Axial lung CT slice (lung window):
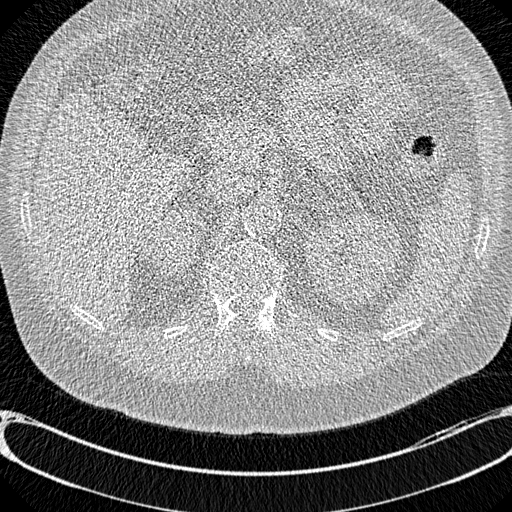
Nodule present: no